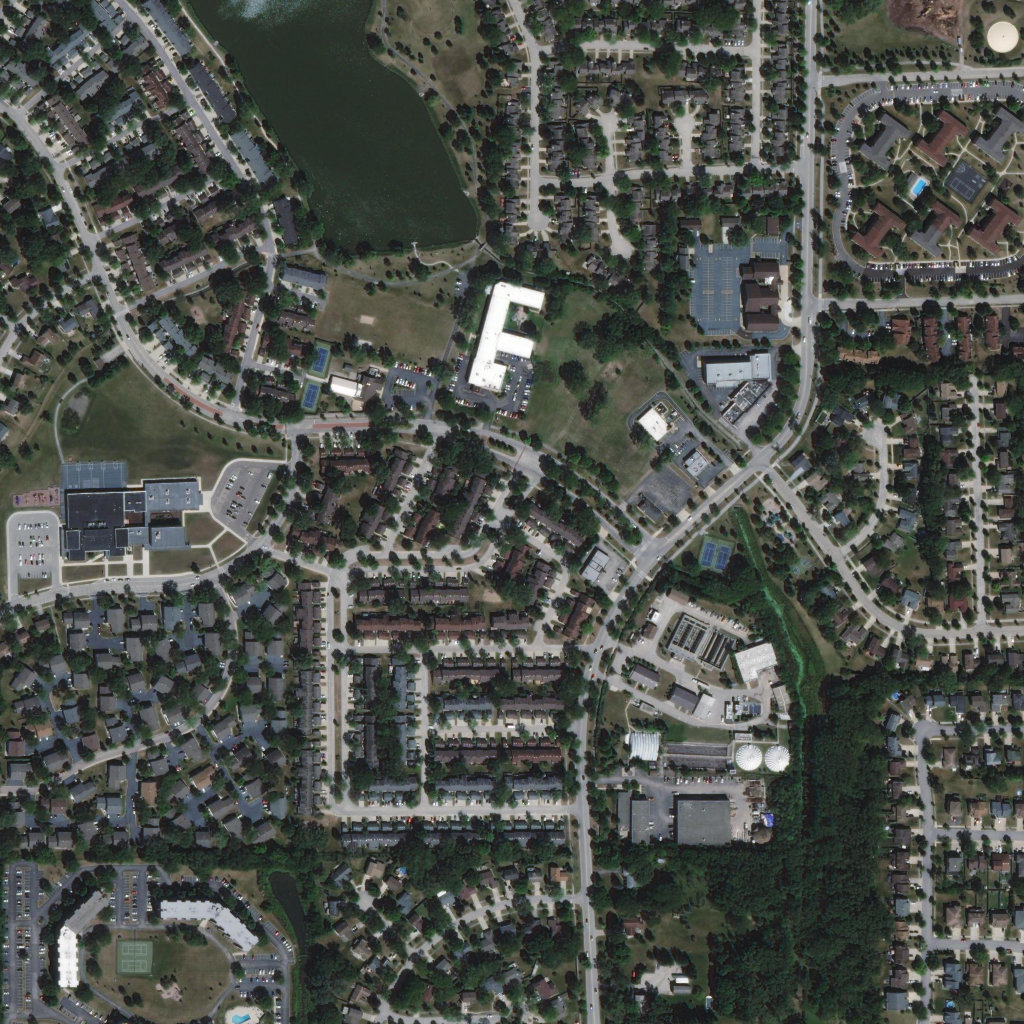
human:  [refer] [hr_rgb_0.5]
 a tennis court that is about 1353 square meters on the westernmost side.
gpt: <box>[[28, 33, 32, 40, 0]]</box>